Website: ulta-beauty
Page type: delivery-shipping
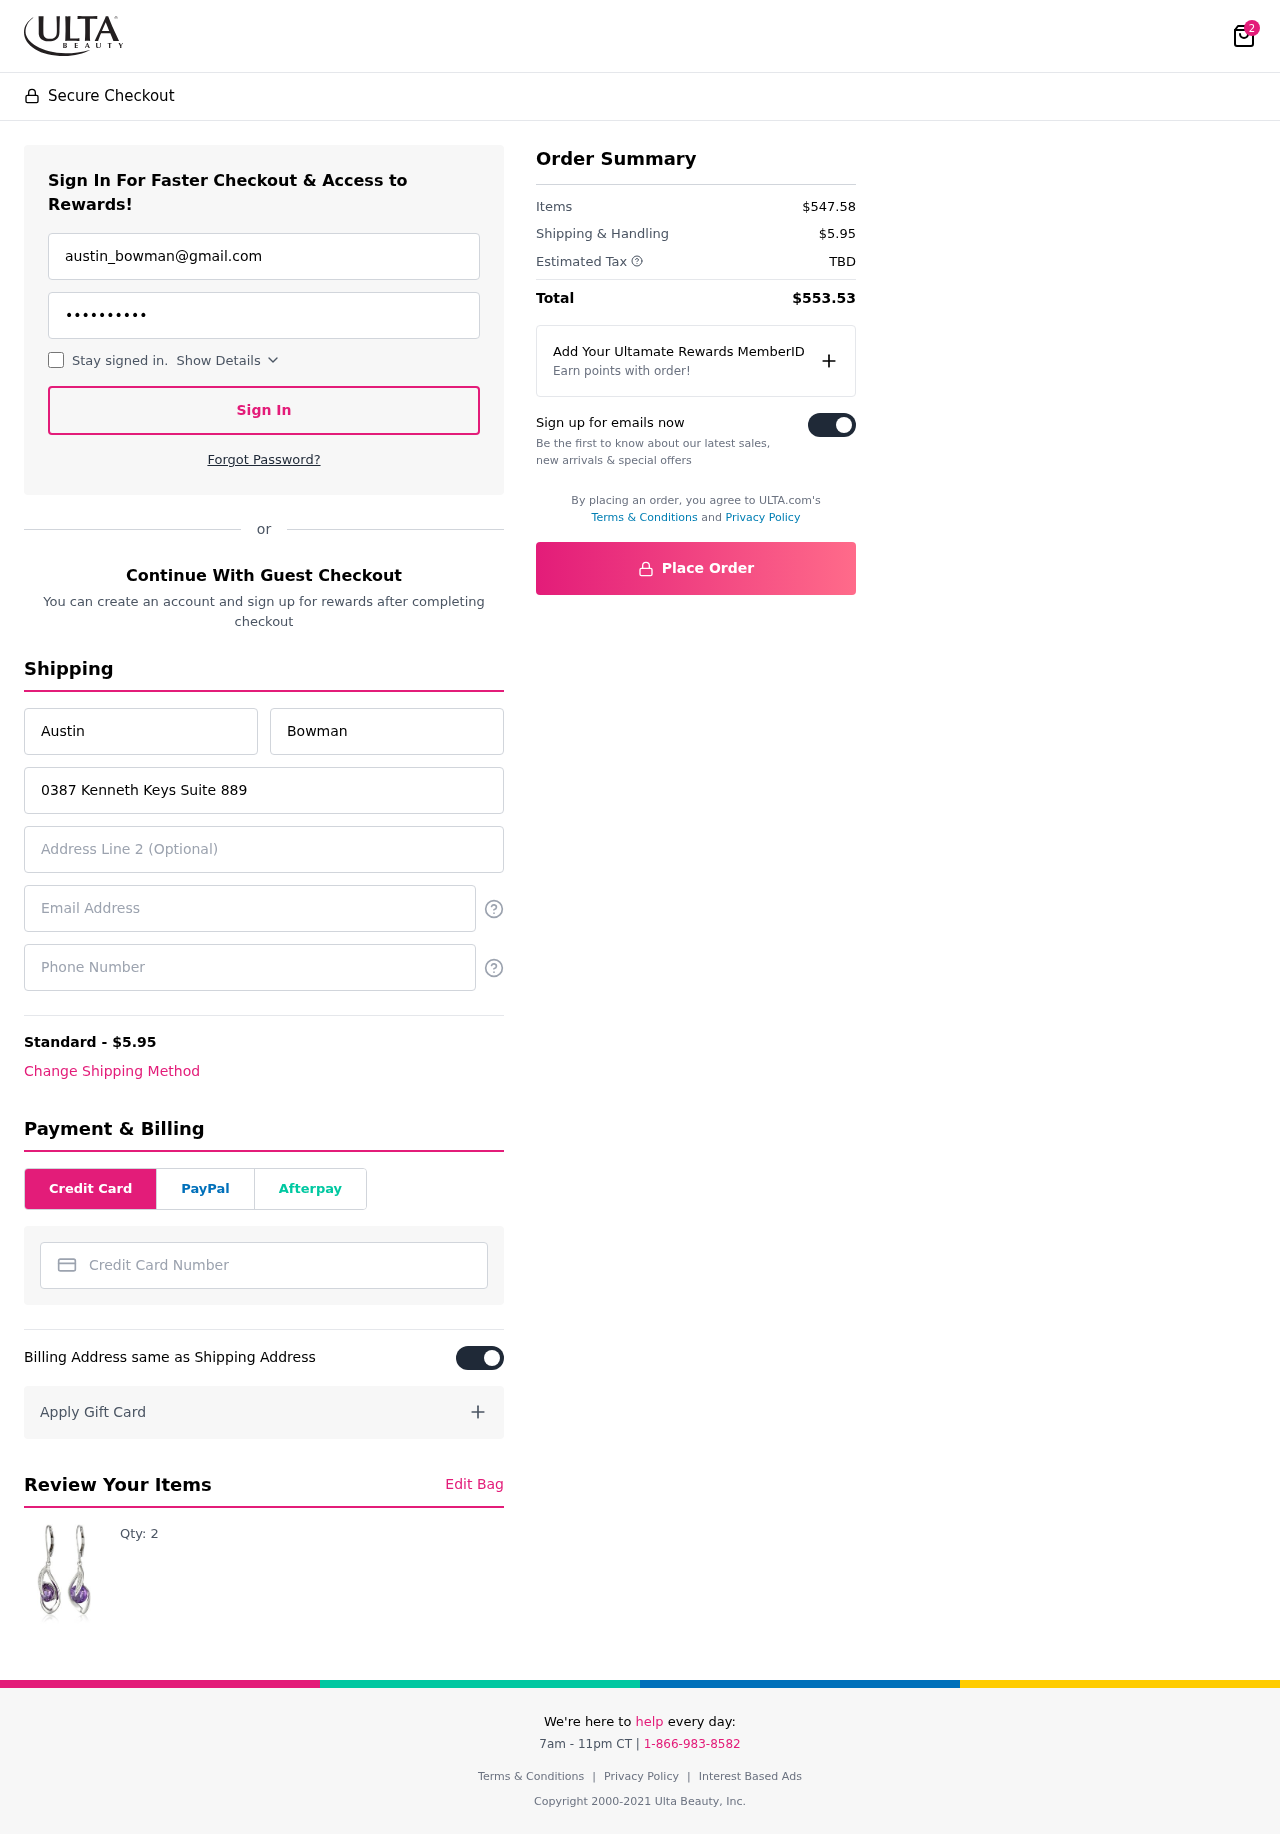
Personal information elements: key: PII_CARD_NUMBER
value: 6518 9652 3696 3043
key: PII_EMAIL
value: austin_bowman@gmail.com
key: PII_EMAIL2
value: austin_bowman@gmail.com
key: PII_FIRSTNAME
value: Austin
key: PII_LASTNAME
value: Bowman
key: PII_PHONE
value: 2364511238
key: PII_STREET
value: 0387 Kenneth Keys Suite 889
Product elements: key: PRODUCT1_QUANTITY
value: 2
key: PRODUCT1
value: Qty: 2
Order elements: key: ORDER_NUM_ITEMS
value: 2
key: ORDER_SHIPPING_COST
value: $5.95
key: ORDER_SUBTOTAL
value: $547.58
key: ORDER_TAX
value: TBD
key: ORDER_TOTAL
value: $553.53